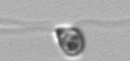
Label: flagellate_morphotype1